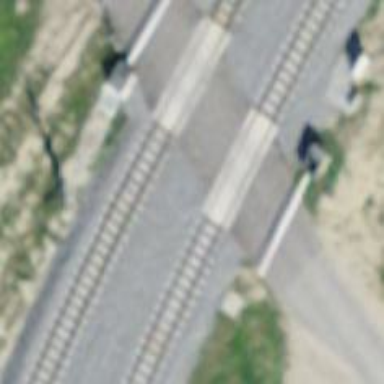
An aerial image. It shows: Railway level crossing.